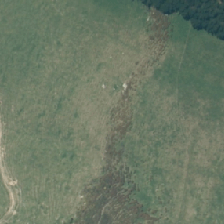
Land cover: grose_broom